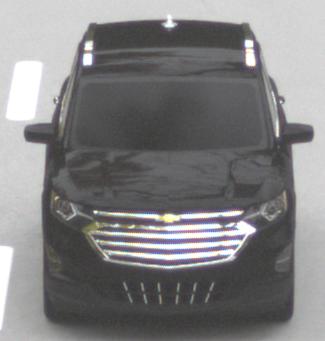
Make: Chevrolet
Model: Equinox
Detailed model: Gen. 2
Model produced from: 2015
Model produced until: 2017
Doors: 5
Color: black
Road condition: dry road
Daytime: midday
Contrast: low contrast